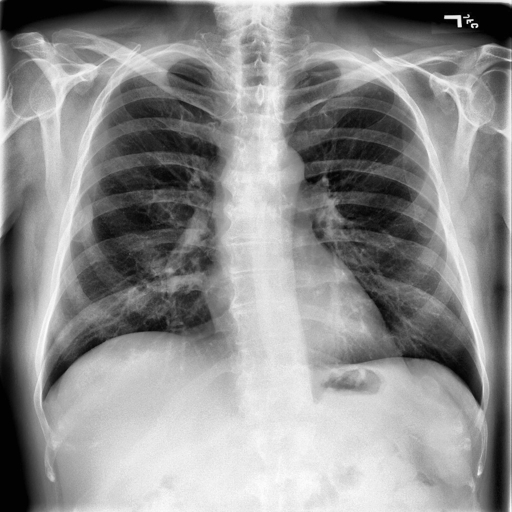
Finding: NORMAL